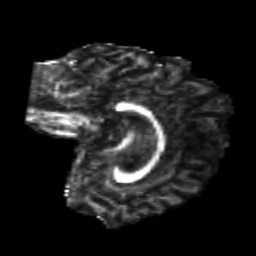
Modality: FA
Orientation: sagittal
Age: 23
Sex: female
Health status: healthy
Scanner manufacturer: philips
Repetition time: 7.388 s
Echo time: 0.08599 s